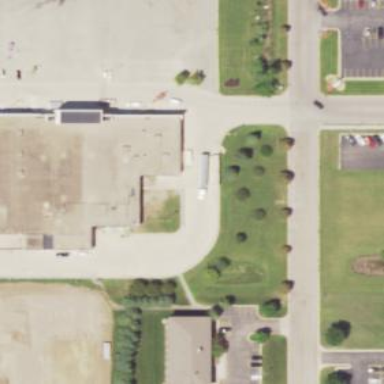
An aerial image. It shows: Retail building.